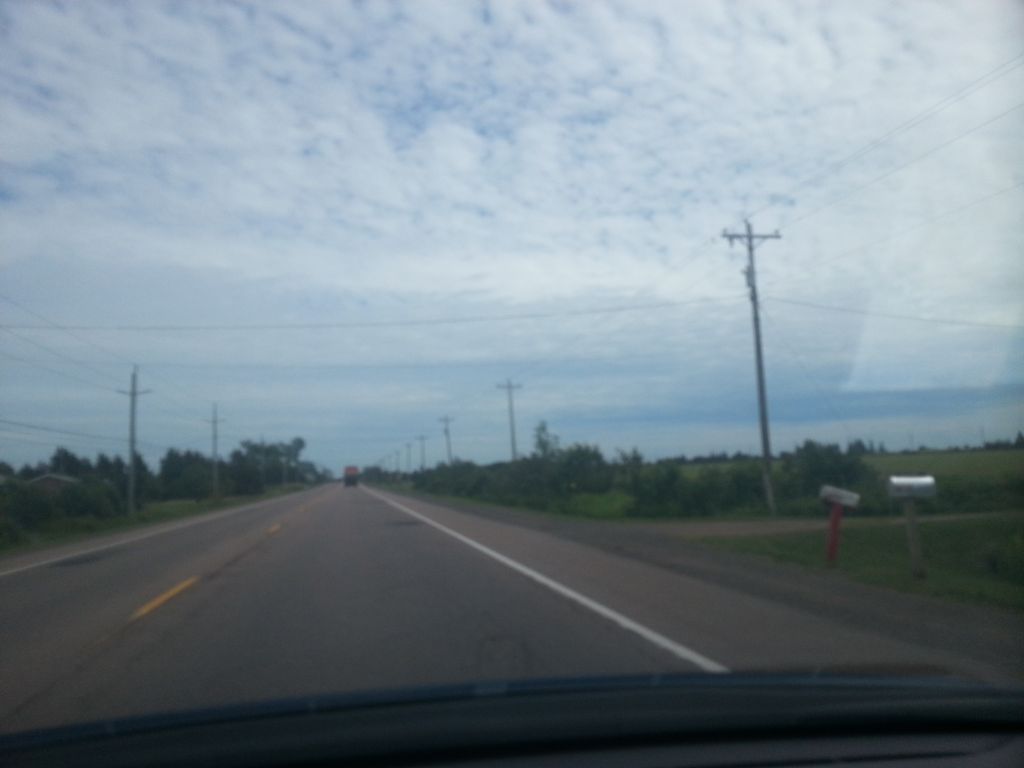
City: charlottetown